Field crop: tomato
Growth stage: 1
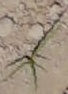
Species: cyperus